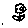
Label: flower